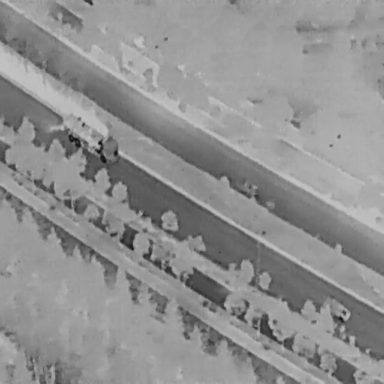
There are two objects shown in the infrared image, including an OtherVehicle, and a Car.